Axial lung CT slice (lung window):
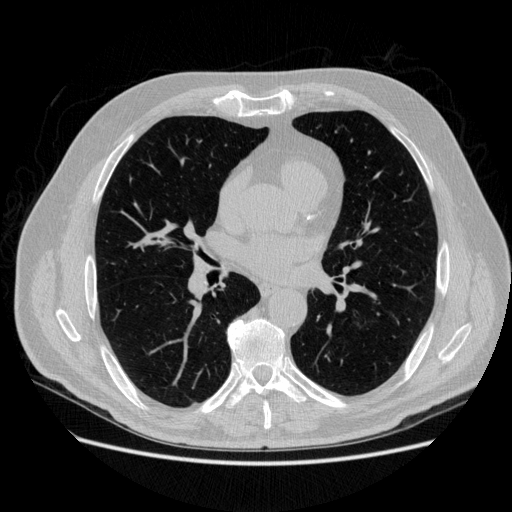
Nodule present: no